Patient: sex F, age 58
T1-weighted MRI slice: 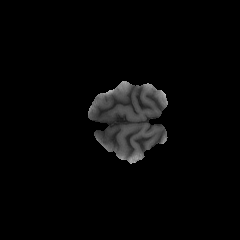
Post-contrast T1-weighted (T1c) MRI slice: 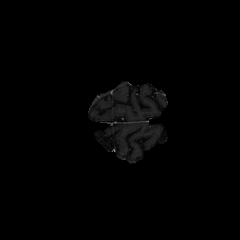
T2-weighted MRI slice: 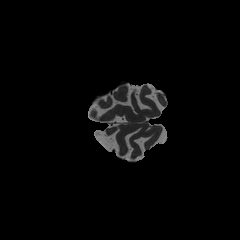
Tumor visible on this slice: no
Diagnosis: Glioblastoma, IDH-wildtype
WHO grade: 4